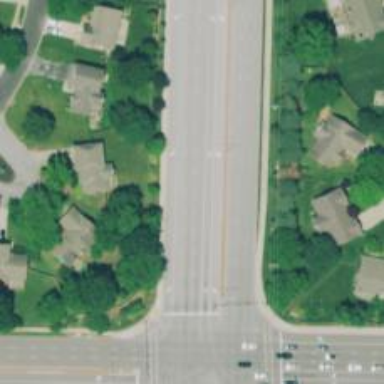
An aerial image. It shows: Road with dash markings.